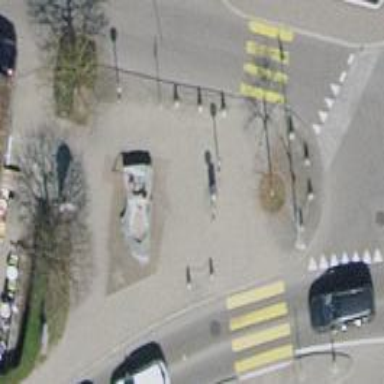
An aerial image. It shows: Beautiful fountain.